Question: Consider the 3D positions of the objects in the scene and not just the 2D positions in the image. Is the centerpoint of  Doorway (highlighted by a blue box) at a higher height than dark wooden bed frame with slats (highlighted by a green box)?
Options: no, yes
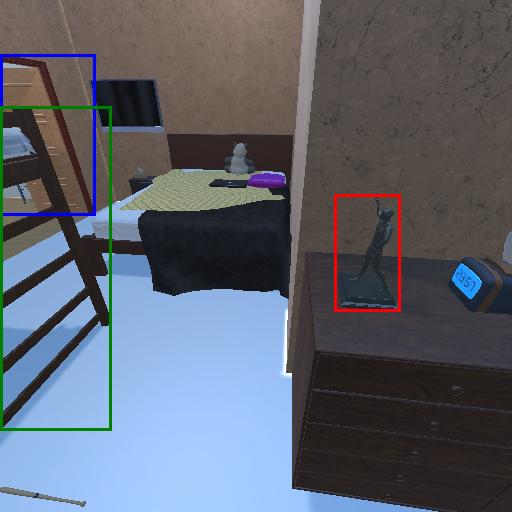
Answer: no